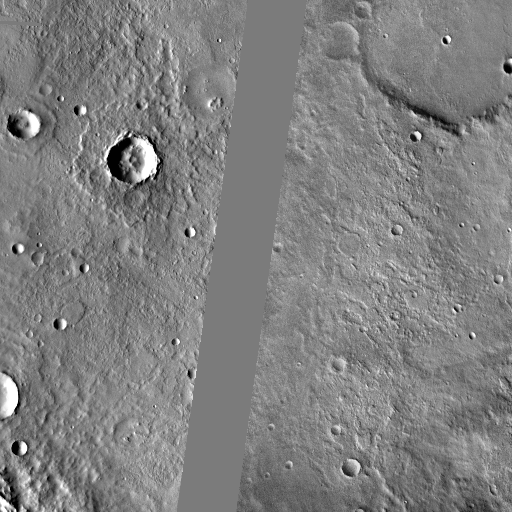
Crater classes present: Background, Other, Buried, Secondary